Question: I have a MYSQL table for users that holds a field for phone,

If I do an insert (using PDO) and don't specify phone, I get the error:
> Failed to run query: SQLSTATE[HY000]: General error: 1364 Field
'phone' doesn't have a default value
I've tried changing the Default with phpMyAdmin to NULL, but hpMyAdmin won't take that as a default. If I delete the phone field it just goes on to report the same error for the next field I'm not specifying, streetAddress.
So how can I set this up so MySQL will not complain if I put in a new record without specifying certain fields?
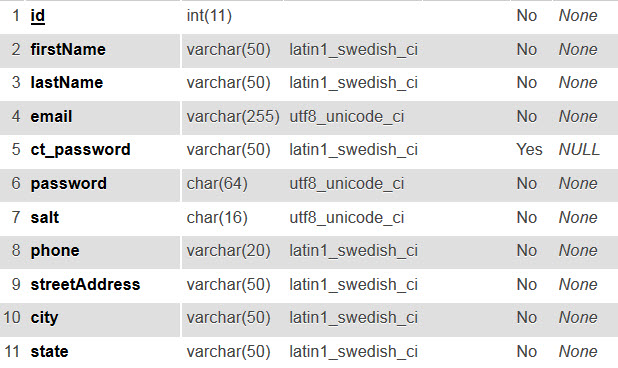
Answer: I assume the second to last column in your screenshot is the "allow NULL" one. Since it's set to for phone, you aren't allowed to set the default value to NULL. If you switch that to first, it should work fine to set the default value to NULL after that. Compare with 'ct_password' which has default value NULL.
That should sort out your issues I believe.